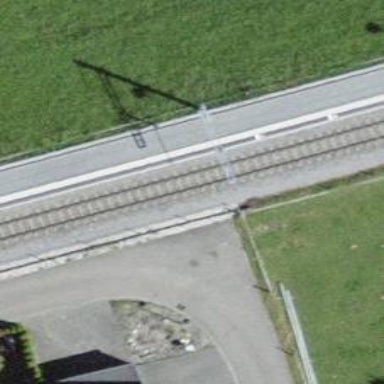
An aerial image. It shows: Stop position for light rail public transport.